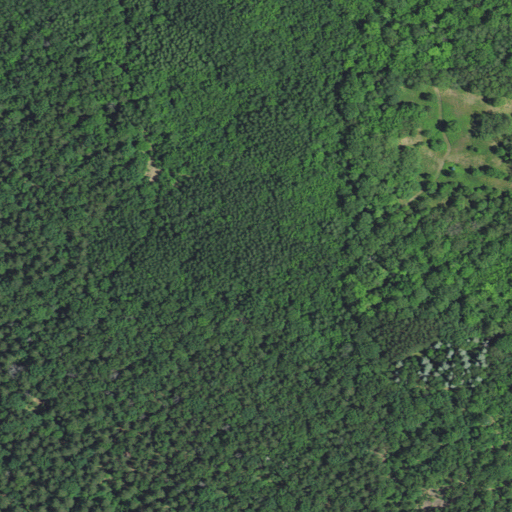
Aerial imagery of mountain in Michigan named Blue Mountain containing deciduous forest, evergreen forest, and mixed forest